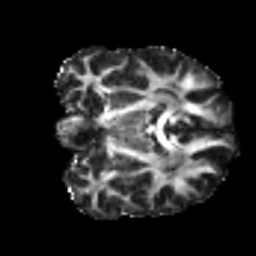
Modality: FA
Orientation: coronal
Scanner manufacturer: siemens
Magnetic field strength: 3 T
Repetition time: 4 s
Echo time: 0.0594 s